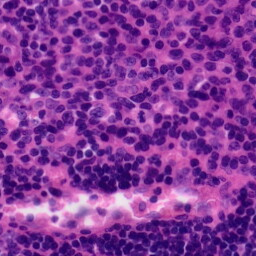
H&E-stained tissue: Tonsil